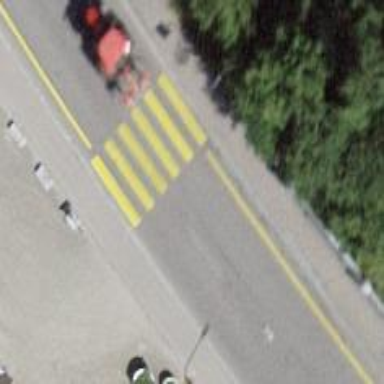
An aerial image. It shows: Primary road with asphalt surface.